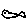
Label: fish